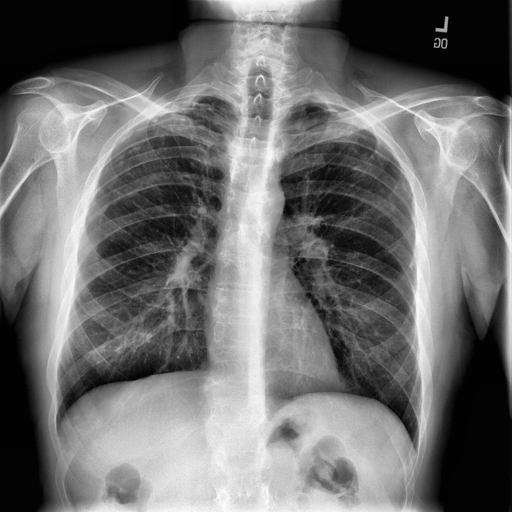
Finding: NORMAL